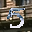
Label: 5